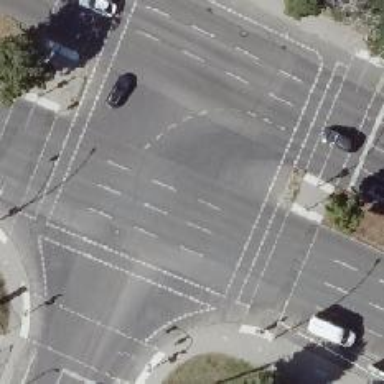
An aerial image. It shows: Residential road with asphalt surface. It has separate cycle lane and sidewalk.